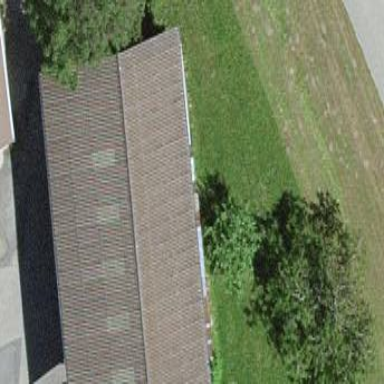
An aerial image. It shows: Shed.